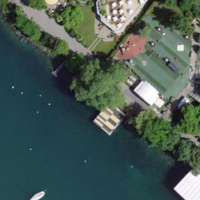
EUNIS habitat code: 55
Species observed at this site:
Corvus frugilegus
Phalacrocorax carbo
Lysimachia nummularia